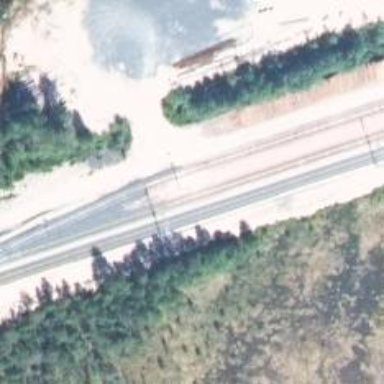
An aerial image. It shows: Siding railway line with electrified contact line for the trains.